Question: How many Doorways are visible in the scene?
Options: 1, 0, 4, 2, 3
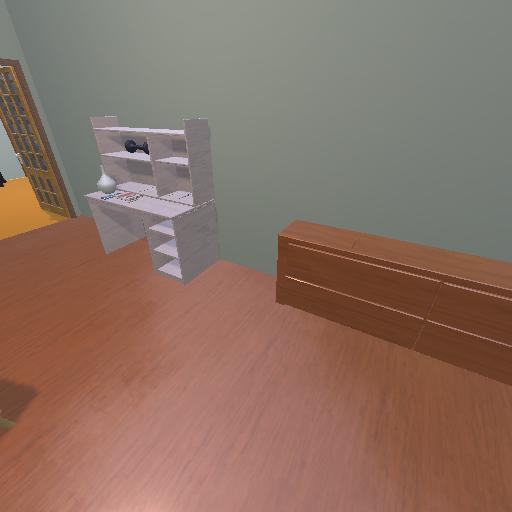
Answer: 1